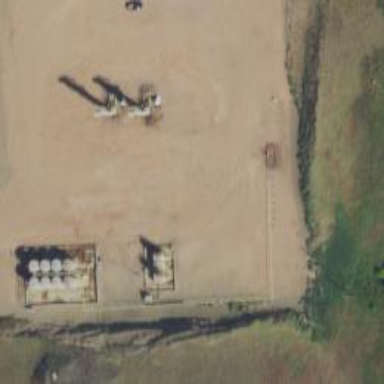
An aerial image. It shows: Storage tank with man-made structure.